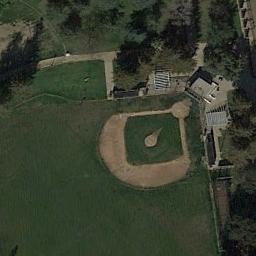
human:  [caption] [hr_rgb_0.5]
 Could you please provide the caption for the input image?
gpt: A baseball diamond on the lawn with some trees and some houses beside .

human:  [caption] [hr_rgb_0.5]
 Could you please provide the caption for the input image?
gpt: There are neat rows of houses near the baseball field .

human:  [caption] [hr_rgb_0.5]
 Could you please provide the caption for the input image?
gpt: There is a baseball diamond in the grass between the forests and the houses .

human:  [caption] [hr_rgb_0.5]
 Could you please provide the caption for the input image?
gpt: There is a baseball diamond in the middle of grass next to many trees .

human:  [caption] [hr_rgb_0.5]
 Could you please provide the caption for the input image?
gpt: The baseball diamond is surrounded by grass .